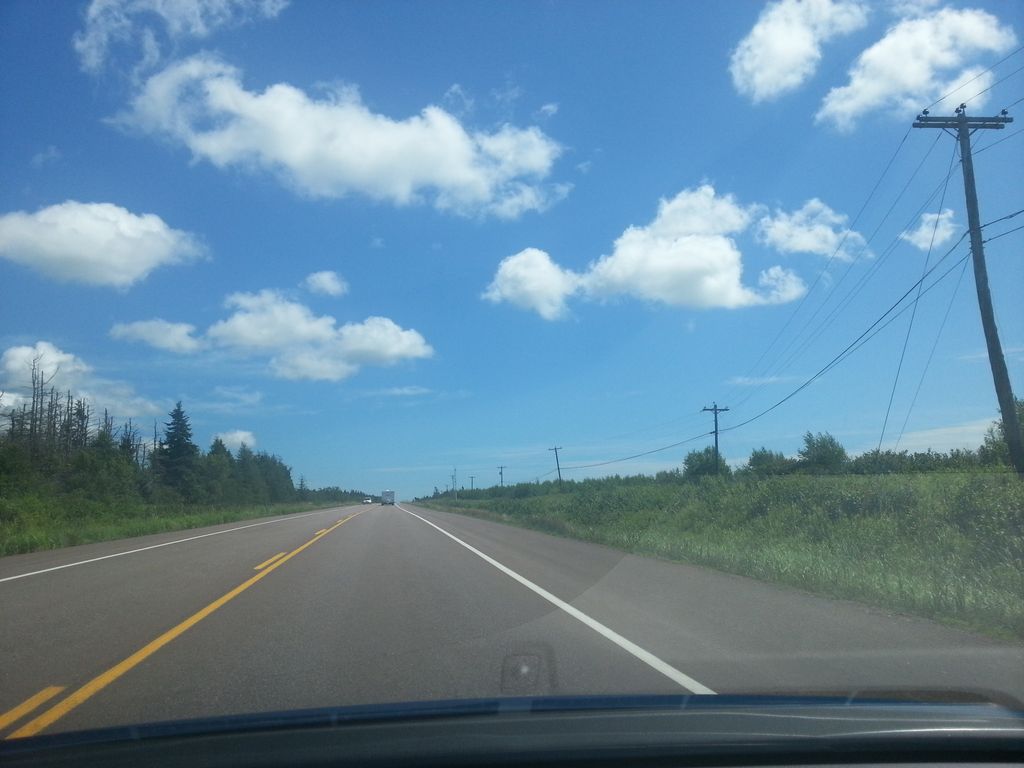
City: charlottetown